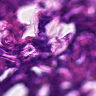
Metastatic tissue present: no